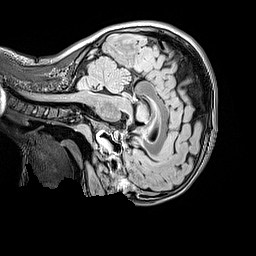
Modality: FLAIR
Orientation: sagittal
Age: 11
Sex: male
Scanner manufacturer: siemens
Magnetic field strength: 3 T
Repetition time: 5 s
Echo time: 0.388 s